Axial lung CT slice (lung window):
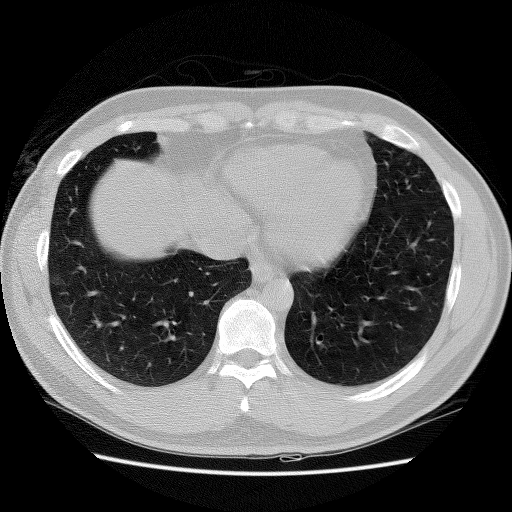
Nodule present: no